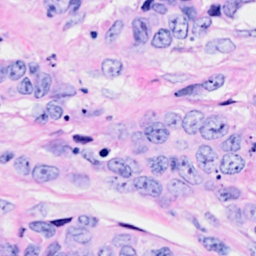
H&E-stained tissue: Breast